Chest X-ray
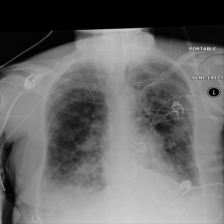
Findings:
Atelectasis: negative
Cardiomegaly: negative
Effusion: positive
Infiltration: negative
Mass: negative
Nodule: negative
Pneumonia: negative
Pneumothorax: negative
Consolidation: negative
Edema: negative
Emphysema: negative
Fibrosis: negative
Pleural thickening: negative
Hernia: negative